Question: I know this may not be possible. but I just found such an app. I can't uninstall the app, even not able to clear data, cache of the app an really this is not a system app. What this app does is just spam my phone with push notifications all time.
My Phone is not rooted!!
So my question is how is it possible to make such an app?

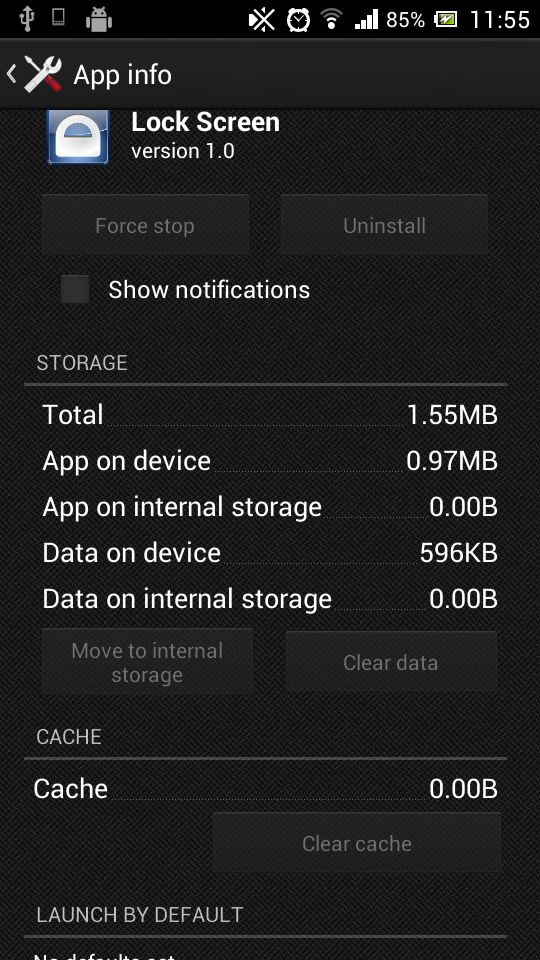
Answer: The apps which have administrative permissions, which can be found under Setting > Security & Private > Device Administrator, cannot be uninstalled without revoking administrative permission.